Question: I have an InkPresenter and this image with a transparent background. I want my strokes to be drawn only in the transparent area and ignore the black border of the shape. How is it possible?
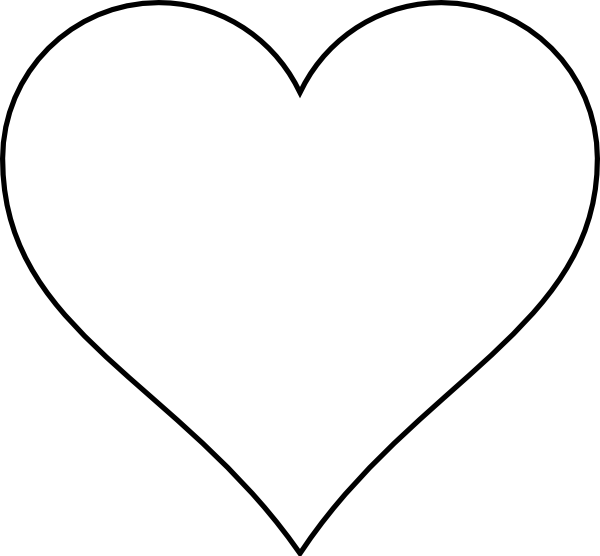
Answer: I was able to solve my problem using Opacity Mask:
'''
<InkPresenter.OpacityMask>
<ImageBrush ImageSource="{Binding ImageMask}" />
</InkPresenter.OpacityMask>
'''